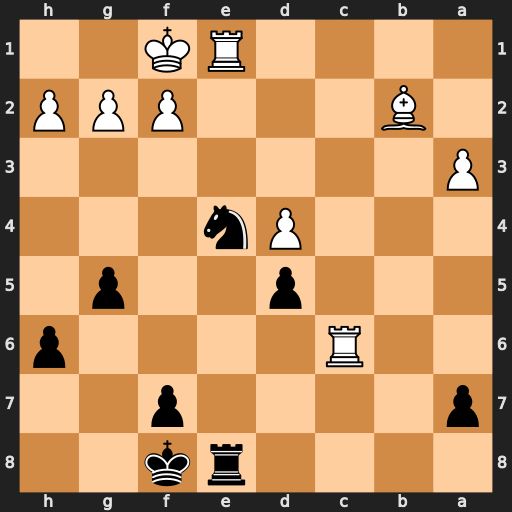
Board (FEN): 4rk2/p4p2/2R4p/3p2p1/3Pn3/P7/1B3PPP/4RK2
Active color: b
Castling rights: -
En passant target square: -
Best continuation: Nd2+ Kg1 Rxe1#